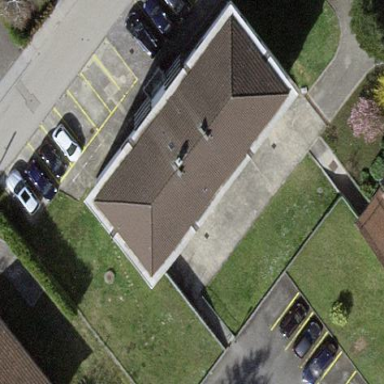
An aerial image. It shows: View of apartment building.